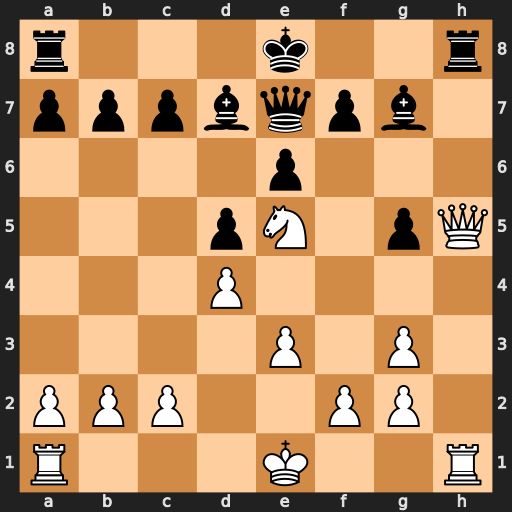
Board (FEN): r3k2r/pppbqpb1/4p3/3pN1pQ/3P4/4P1P1/PPP2PP1/R3K2R
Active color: w
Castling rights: KQkq
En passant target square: -
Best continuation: Qxh8+ Bxh8 Rxh8+ Qf8 Rxf8+